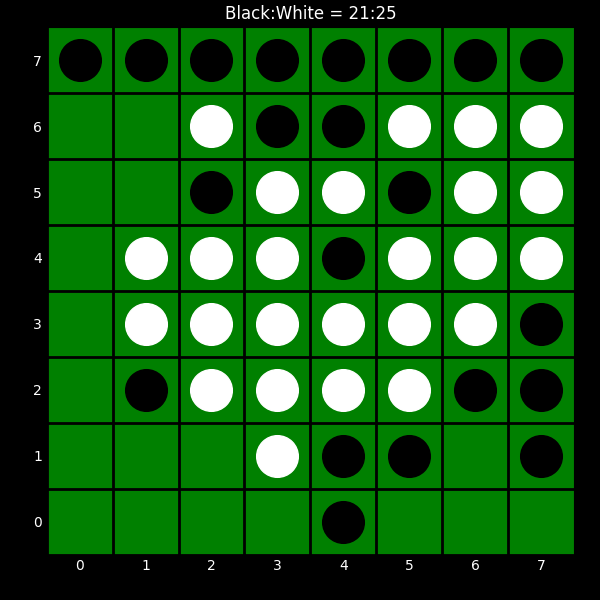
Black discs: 21
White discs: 25